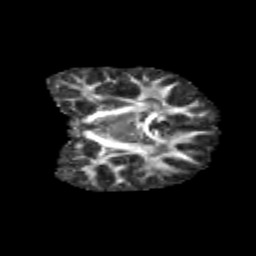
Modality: FA
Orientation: coronal
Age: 13
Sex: male
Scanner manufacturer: siemens
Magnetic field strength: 3 T
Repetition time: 3.8 s
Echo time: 0.07 s